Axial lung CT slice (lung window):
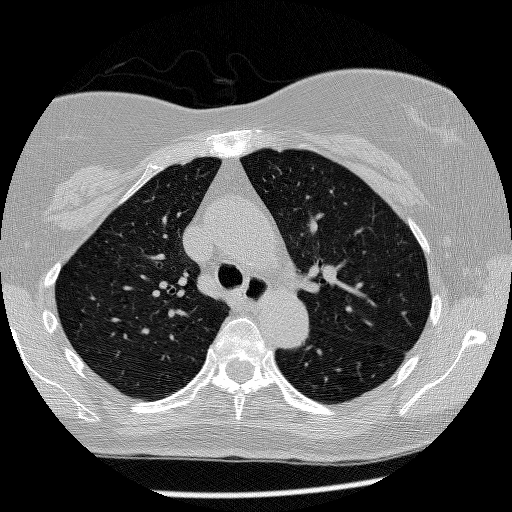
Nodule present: no